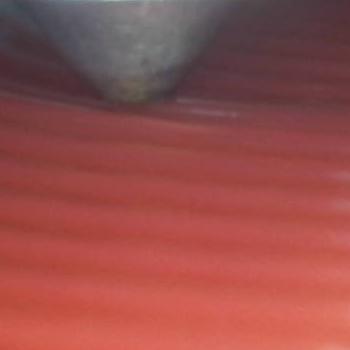
Flow rate: 252%